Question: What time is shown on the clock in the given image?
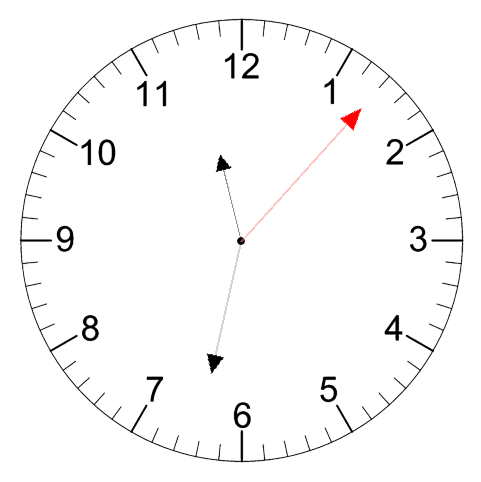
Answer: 11:32:07